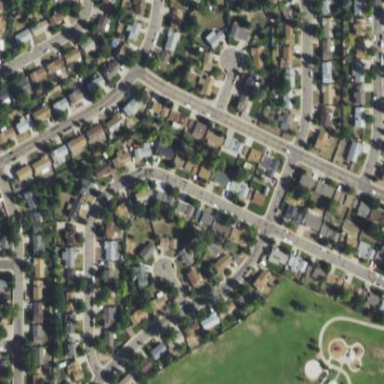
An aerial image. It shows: This residential area consists of single-family homes.